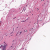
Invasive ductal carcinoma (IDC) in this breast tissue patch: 0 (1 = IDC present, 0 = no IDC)